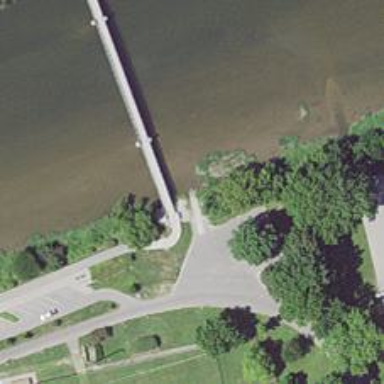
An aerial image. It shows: Portage waterway.